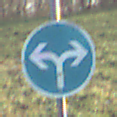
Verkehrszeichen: VorgeschriebeneFahrtrichtungRechtsOderLinks
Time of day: MorningAfternoon
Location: Outdoor (Nature)
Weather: Clear
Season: Winter
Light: Natural